Question: I'm trying to use KnockOutJS and jQuery - is there any way I can check below, to see if it has returned anything?
If it hasn't, I want to hide a div on the screen:
'''
$(document).ready(function () {
$("#thankyou").hide(); // hide thank you box
$("#searchBtn").click(function () {
$.getJSON("/api/searchapi/", function (allData) {
sampleProductCategories = allData; // I want to check if this has returned anything?
if(!allData) { alert("nothing");}
cart.RoomCategories(sampleProductCategories);
});
});
});
'''
Firebug shows the empty JSON as:

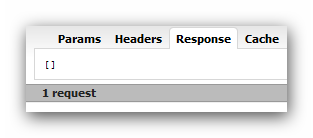
Answer: Since your is an empty array, just test it's length.
'''
if (allData.length) {
// we have data
}
else {
// we don't have data
}
'''